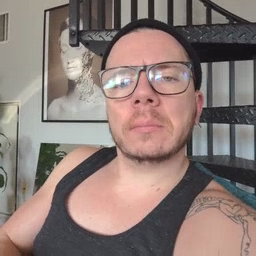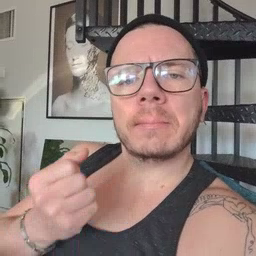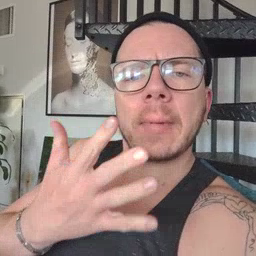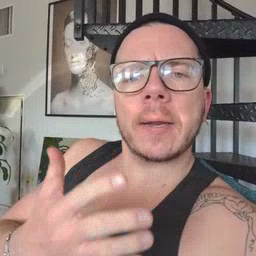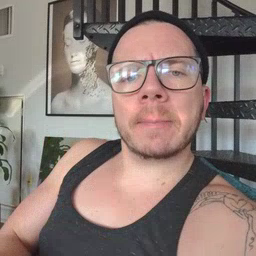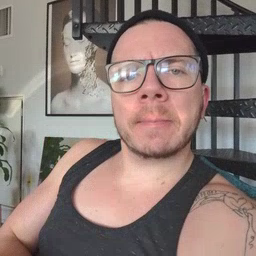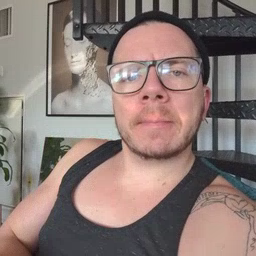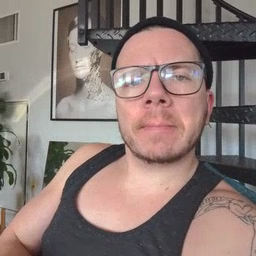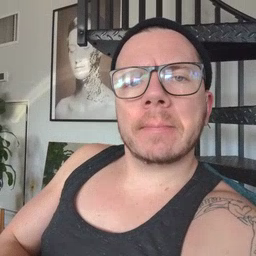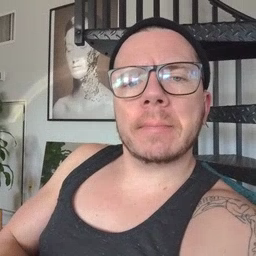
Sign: many